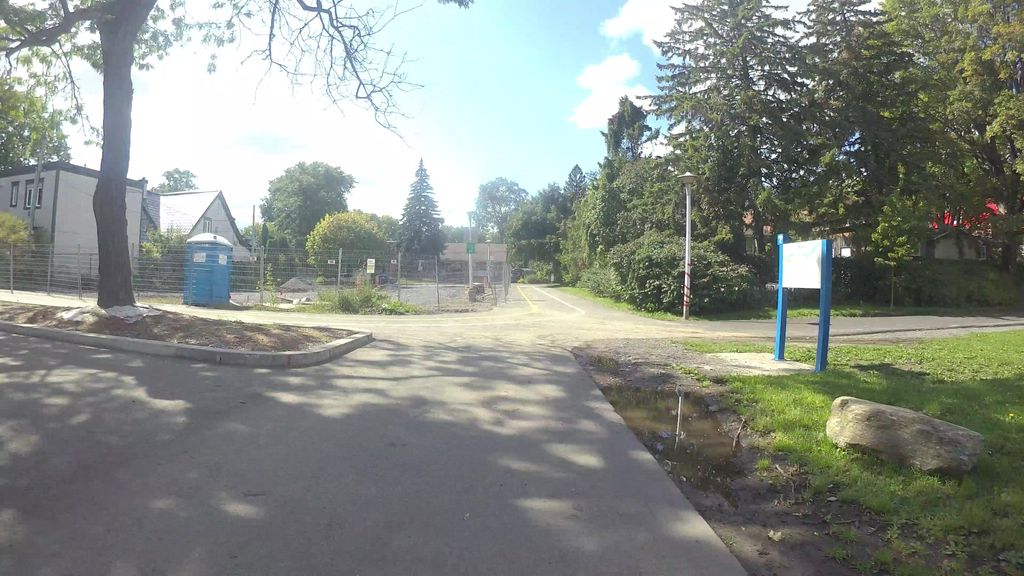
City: montreal